Interaction volume radius: 5 \u00c5
Interaction volume height: 35 \u00c5
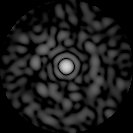
Disorder parameter: 0.8351